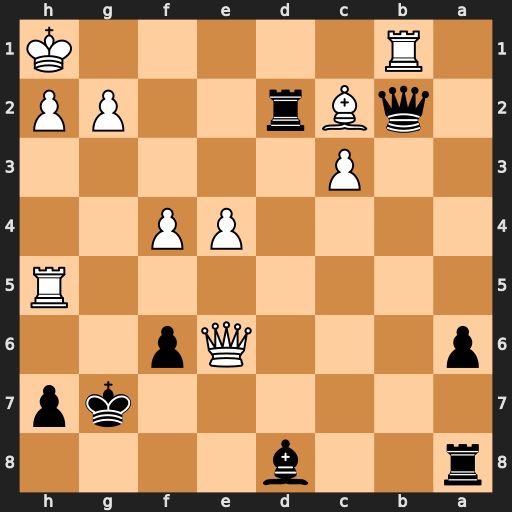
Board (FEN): r2b4/6kp/p3Qp2/7R/4PP2/2P5/1qBr2PP/1R5K
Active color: b
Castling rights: -
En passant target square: -
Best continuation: Qxb1+ Bxb1 Rd1#